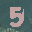
Label: 5